Question: I'm working on a 'LineGraph' control which consists many 'DependencyProperties' that affect how the control should display its data. For example, the control contains the following properties to affect its axes:
- 'AxisStroke'- 'AxisThickness'
It also contains properties for display numbers & tick marks
- 'VerticalTicks'- 'HorizontalTicks'- 'VerticalMin'- 'VerticalStep'- 'VerticalMax'- 'HorizontalMin'- 'HorizontalStep'- 'HorizontalMax'
And many more properties exist to allow for different line styles on a single graph ('LineColor', 'LineThickness', 'DataPointShape', and 'DataPointIcon' to name a few).
My goal is to be able to call out my 'LineGraph' in XAML to insert it into a 'Window'. I would like to be able to specify each of these settings inside the XAML as well, and see the new rendered image of the control in the .
Now, given there is a lot of geometric shapes to render on the 'LineGraph', I though using a 'Canvas' would be a good choice to render the data. Unfortunately, when I'm working in XAML, I cannot perform computations for the locations of shapes based on the control's width & height.
And yes, the shapes' locations must be computed because the data points for the graph are dynamic and the tick-related information is dynamic. Not to mention, I would like to display the actual values along each axis of the 'LineGraph'.
So, I thought I might be able to display this control as if I was doing the rendering in C# code. 'Render'
Doing this, however, doesn't seem possible since WPF relies heavily on XAML for the visual appearance of controls. Also, requiring that the WPF designer must display the 'LineGraph' based on the properties and data specified, it doesn't seem like C# code would solve the problem.
I suppose my questions are these:
## How can I render data dynamically inside of a WPF control?
## Am I able to specify in C# how my control is rendered, allowing the WPF designer to reflect it?
---
I've done quite a bit of research, but I am only finding information on how to implement more simple types of controls. If you know of any references that contain information on this topic, please feel free to post them in addition to your answers. I will be more than happy to learn how to do this completely.
I've created a graph using Excel to elaborate what the 'LineGraph' control might look like if it has correct data and properties.

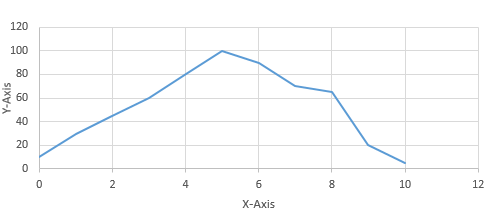
Answer: I will answer this based on my experience on implementing custom built graphing libraries in WIN32, WinForm, WPF, WinCE, WP8+WinRT, ....and even on a FPGA :)
---
It's extremely difficult to implement one from scratch. It may seem easy at first but you will run into a lot of "What should I do if this happens?". For example, in your above graph it seems you got a DataPoint @ (5,100) it graphs it pretty well. But lets say, I add another DataPoint @ (5.000000005, 0). How would you handle that in your code? Would you say that each pixel on the graph represents an exact value on the X-Axis, or does each pixel represent a range of X-Values?
I would recommend that you use an already establish library to do what you want to do unless you need something very specific like lets say you need horizontal cursors on the graph (think Tektronix Oscilloscope) and you need to calculate some values in between the two cursors.. then maybe you need to implement your own custom one or build on top of an open source one.
So, if you are still adamant of creating your own custom control here are answers to your questions.
---
How can I render data dynamically inside of a WPF control?
> You can use a WriteableBitmap and create your own primitive drawing library from that. After you're done rendering, set it as the ImageSource of your control.
Or you can use WriteableBitmapEx which has GDI like drawing functions already implemented for you.
<URL>, I also think you can just get it from NuGet as well.
You can also use a '<Canvas>' and add UI elements to that as well.
---
Am I able to specify in C# how my control is rendered, allowing the WPF designer to reflect it?
> This depends on how you create your controls, but yes you can create Properties in your custom control that will appear in the Designer. Allowing you to change it thus updating the display. I would read a lot of tutorials about writing your own custom user control library. They can explain it better than I can in a SO answer. If you implement the properties correctly it should like so.....
---
Full Size Image: <URL>

After changing the Number of Rows from 15 to 10 and the starting Y offset to -1 (thus moving the graph up and making the rows a lot taller)
Full Size Image: <URL>